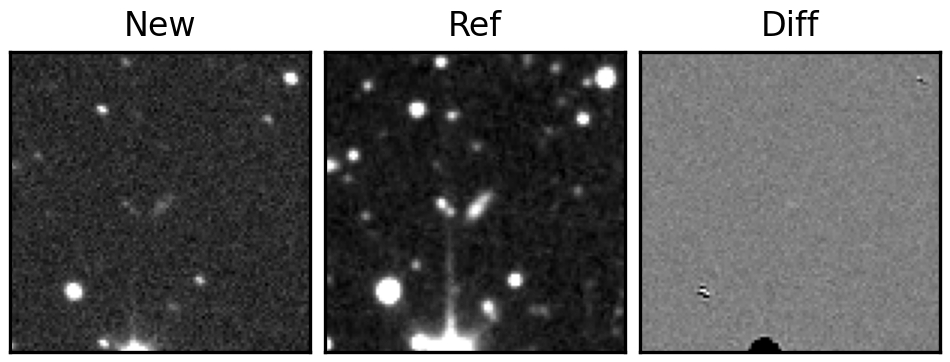
Label: real